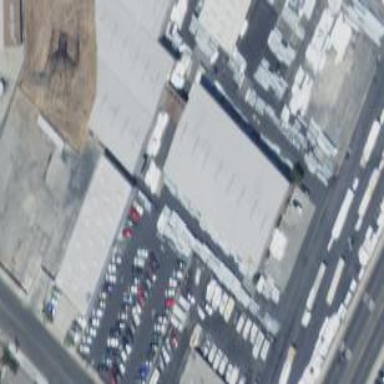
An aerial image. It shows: Warehouse building.